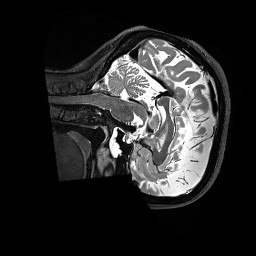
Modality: T2w
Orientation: sagittal
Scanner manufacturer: siemens
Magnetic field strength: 3 T
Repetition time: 3.2 s
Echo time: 0.563 s